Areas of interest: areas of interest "Youjia Decoration (Xiamen Branch Company)"
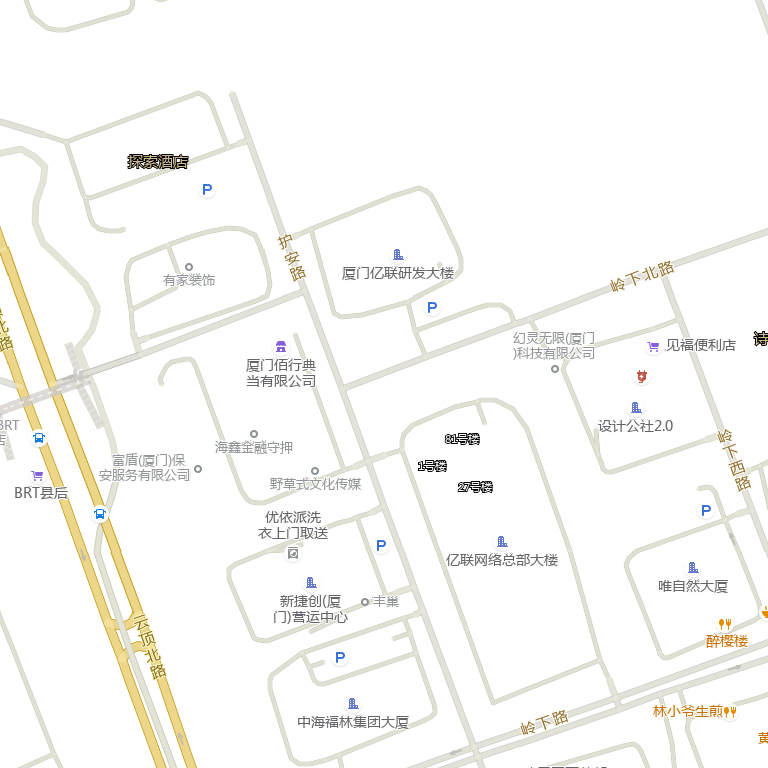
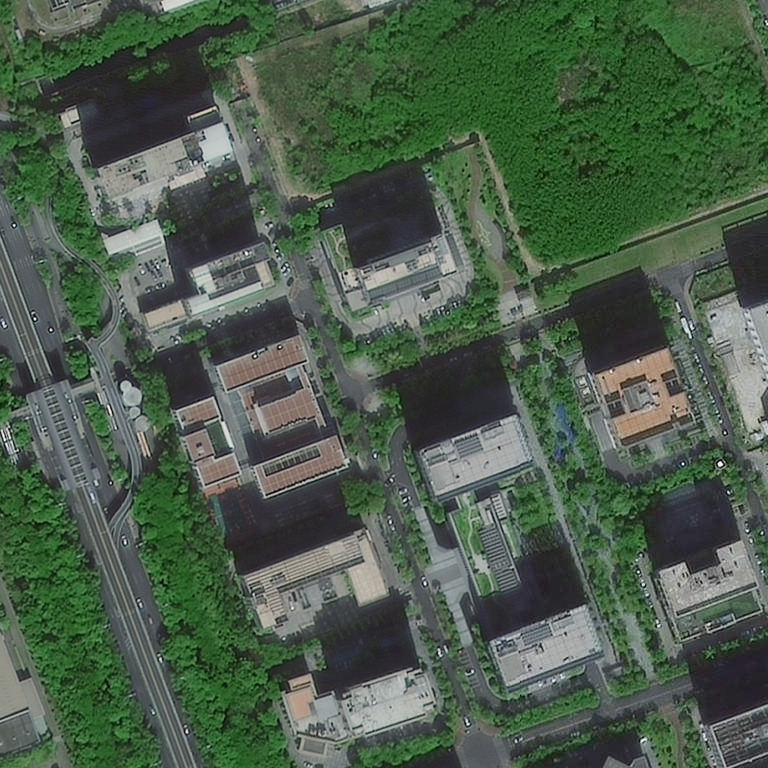